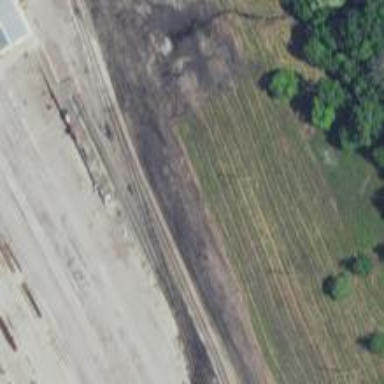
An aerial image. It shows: Railway yard in service.